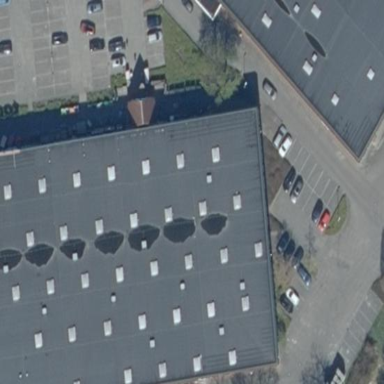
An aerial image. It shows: Retail building with quadruple saltbox-shaped roof.